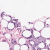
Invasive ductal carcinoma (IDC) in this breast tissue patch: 0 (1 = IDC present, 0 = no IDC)